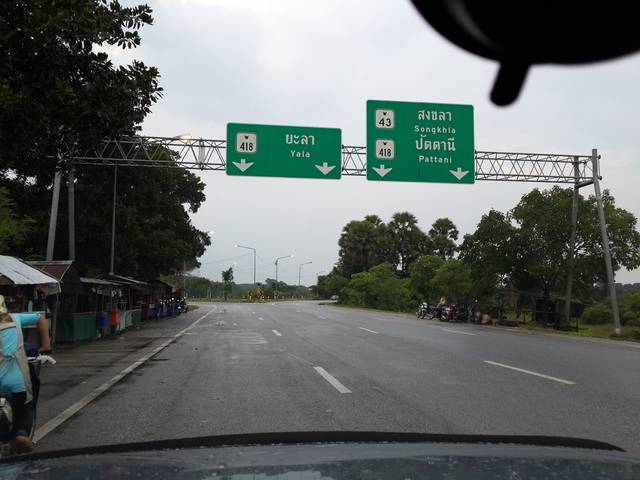
Region: Thailand
Coordinates: 6.803, 101.221